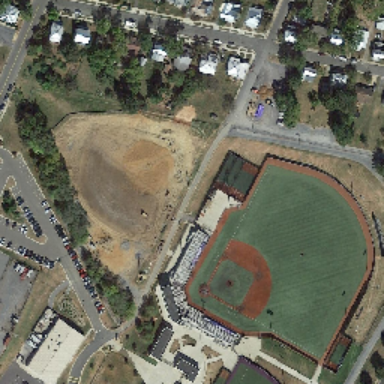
On one side of the tennis court is a blank yellow bare ground .